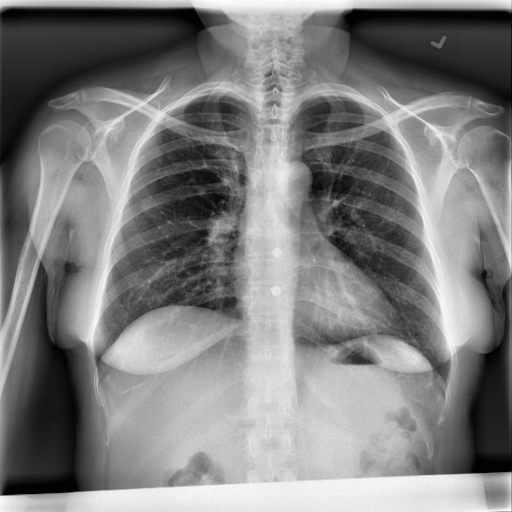
Finding: NORMAL